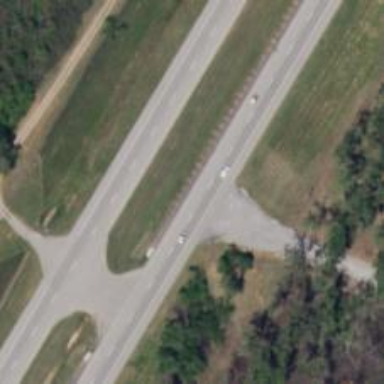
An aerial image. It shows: This image shows trunk highway that functions as expressway.